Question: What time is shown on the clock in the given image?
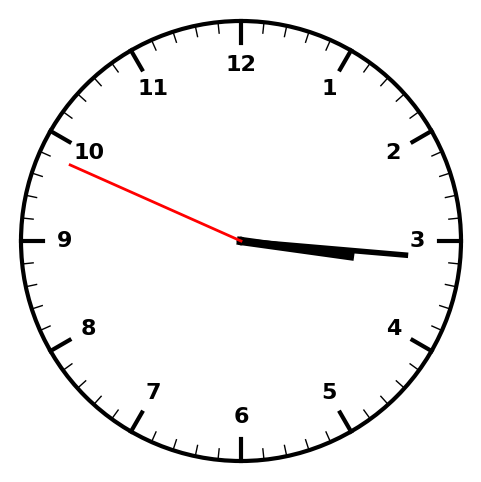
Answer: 03:15:49